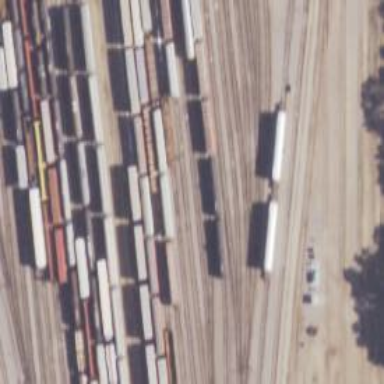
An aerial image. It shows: Railway yard used for servicing trains.